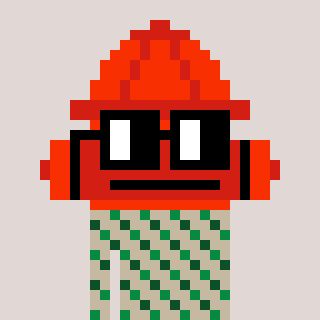
a pixel art character with square black glasses, a fire hydrant-shaped head and a bege-colored body on a warm background